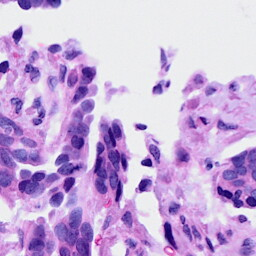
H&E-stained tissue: Ovarian